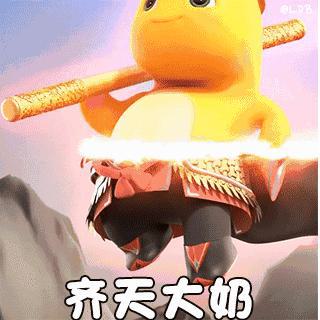
Label: nailong